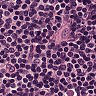
Metastatic tissue present: no